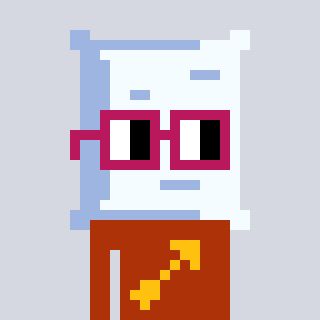
a pixel art character with square dark red glasses, a pillow-shaped head and a hotbrown-colored body on a cool background